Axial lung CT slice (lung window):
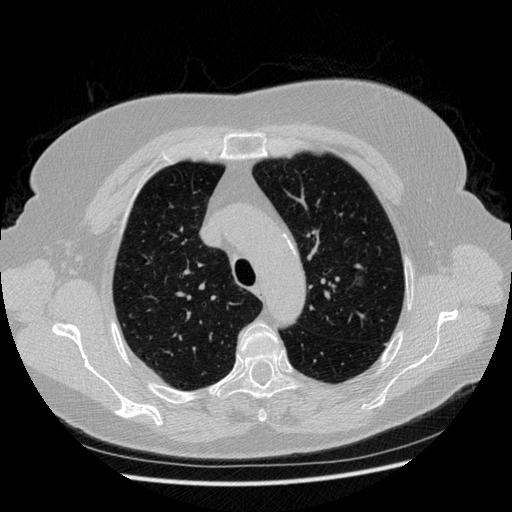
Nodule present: yes
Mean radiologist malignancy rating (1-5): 3.5